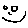
Label: smiley face